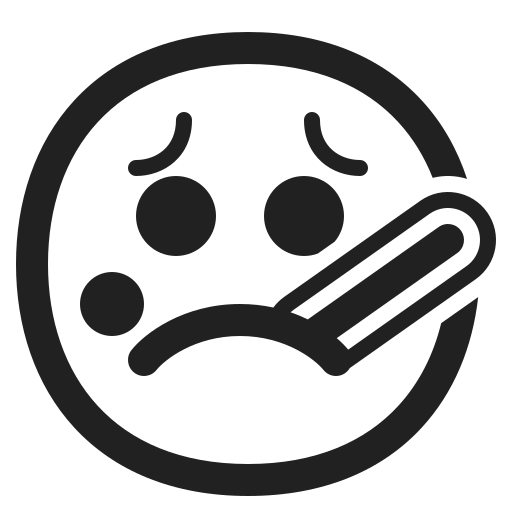
face with thermometer high contrast